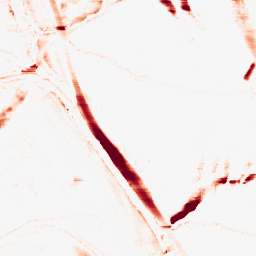
Category: morphological
Decomposition family: morphological_rect
Decomposition parameters: operation: opening
width: 20
height: 5
Upsampling method: bspline
Upsampling parameters: scale: 4
Upsampling scale: 4